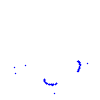
Particle: proton